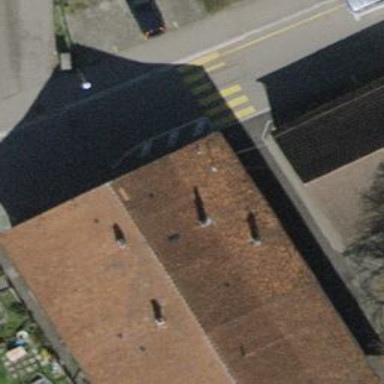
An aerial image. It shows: Building with tile roof.